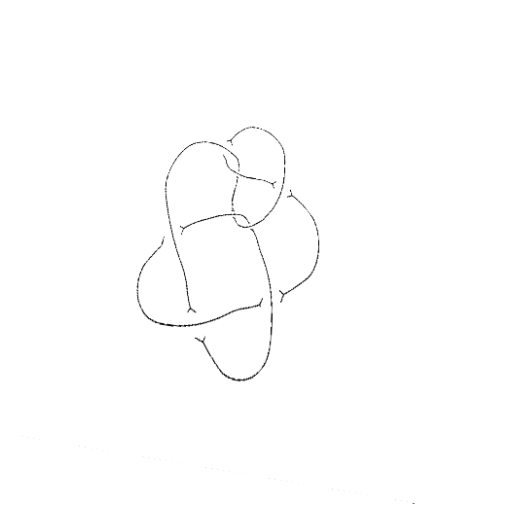
Crossing number: 8